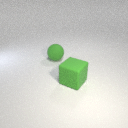
large green rubber cube to the right of large green rubber sphere